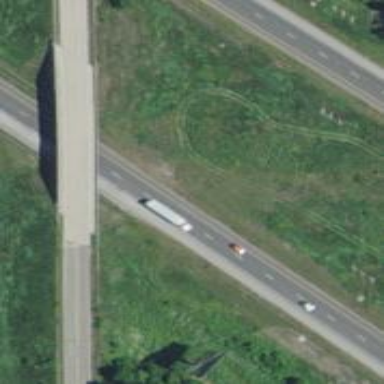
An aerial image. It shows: Asphalt motorway.